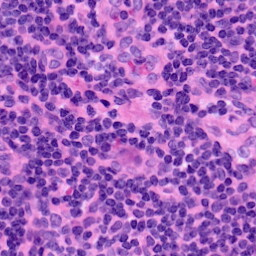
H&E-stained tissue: LymphNode